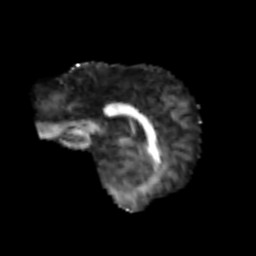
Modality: FA
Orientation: sagittal
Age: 74
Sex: male
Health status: ill
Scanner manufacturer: siemens
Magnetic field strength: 3 T
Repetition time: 8.7 s
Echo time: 0.11 s